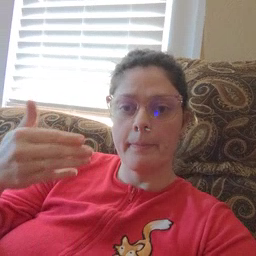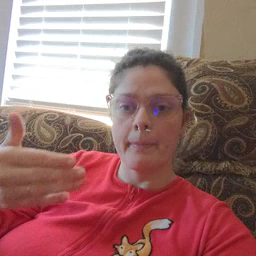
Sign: before